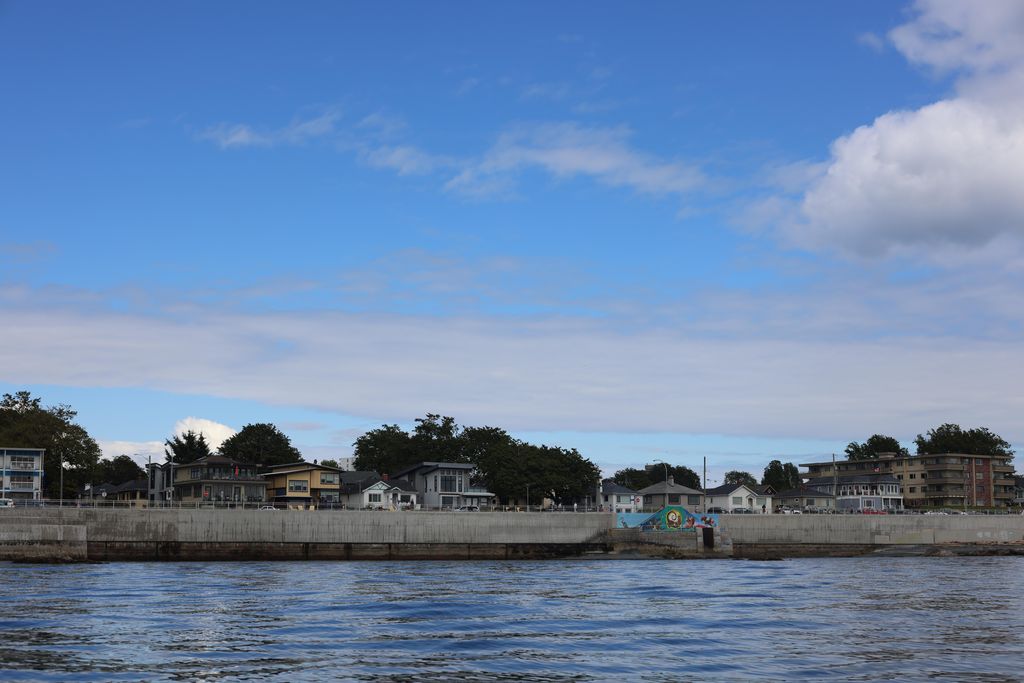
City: victoria